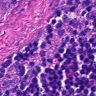
Metastatic tissue present: no